Field crop: tomato
Growth stage: 1
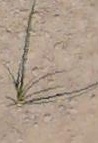
Species: cyperus